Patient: sex M, age 65
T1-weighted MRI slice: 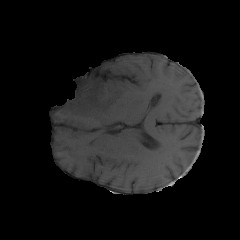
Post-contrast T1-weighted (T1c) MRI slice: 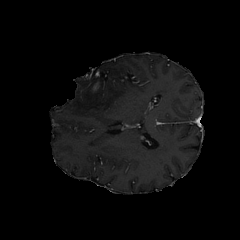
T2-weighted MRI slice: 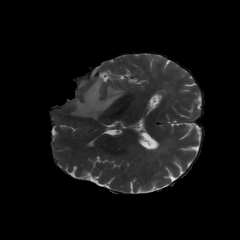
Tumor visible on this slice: yes
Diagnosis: Glioblastoma, IDH-wildtype
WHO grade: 4